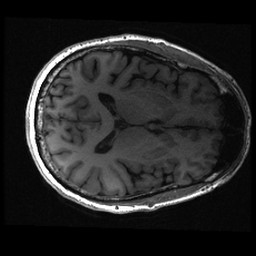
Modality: T1w
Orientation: axial
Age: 51
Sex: male